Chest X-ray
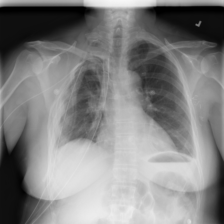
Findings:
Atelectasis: negative
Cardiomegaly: negative
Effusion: negative
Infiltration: negative
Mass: negative
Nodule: negative
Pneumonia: negative
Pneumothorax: negative
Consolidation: negative
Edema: negative
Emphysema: negative
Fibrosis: negative
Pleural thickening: negative
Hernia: negative